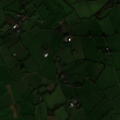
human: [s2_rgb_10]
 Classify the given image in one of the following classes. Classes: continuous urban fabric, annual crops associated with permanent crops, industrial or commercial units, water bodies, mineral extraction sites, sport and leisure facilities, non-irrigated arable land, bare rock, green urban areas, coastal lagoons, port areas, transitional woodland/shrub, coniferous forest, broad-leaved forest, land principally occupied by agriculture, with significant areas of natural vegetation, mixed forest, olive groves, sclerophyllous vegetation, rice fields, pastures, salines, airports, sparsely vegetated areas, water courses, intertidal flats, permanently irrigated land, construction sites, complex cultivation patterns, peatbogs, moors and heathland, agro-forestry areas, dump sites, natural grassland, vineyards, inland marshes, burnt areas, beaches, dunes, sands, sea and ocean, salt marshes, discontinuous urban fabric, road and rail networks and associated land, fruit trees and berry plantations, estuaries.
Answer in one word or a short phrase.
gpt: pastures